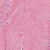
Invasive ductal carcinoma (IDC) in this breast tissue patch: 0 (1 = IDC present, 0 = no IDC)